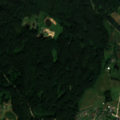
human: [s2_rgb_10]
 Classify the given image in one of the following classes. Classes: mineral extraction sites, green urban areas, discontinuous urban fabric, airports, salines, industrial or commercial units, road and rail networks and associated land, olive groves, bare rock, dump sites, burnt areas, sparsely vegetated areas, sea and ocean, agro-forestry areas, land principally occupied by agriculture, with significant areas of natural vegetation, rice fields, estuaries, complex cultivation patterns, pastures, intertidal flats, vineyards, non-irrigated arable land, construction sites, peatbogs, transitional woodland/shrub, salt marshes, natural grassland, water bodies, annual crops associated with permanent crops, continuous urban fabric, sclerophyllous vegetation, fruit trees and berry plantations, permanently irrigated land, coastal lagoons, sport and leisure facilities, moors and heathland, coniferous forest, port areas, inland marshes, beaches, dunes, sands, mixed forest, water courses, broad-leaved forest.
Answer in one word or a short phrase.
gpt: pastures, complex cultivation patterns, coniferous forest, mixed forest